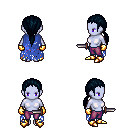
a pixel art fantasy rpg character, female body template, dark elf, purple skin, blue tattered cape, magenta pants, raven ponytail hairstyle, gold gloves, gold boots, dagger, four views (front, back, left, right), 2x2 character sprite sheet, small pixel art, hard edges, no anti-aliasing